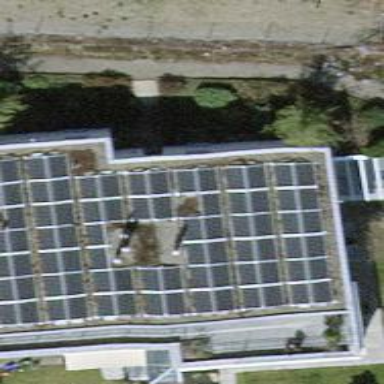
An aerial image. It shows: Small solar photovoltaic panel used as generator to produce electricity.